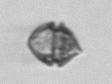
Label: Kryptoperidinium_triquetrum